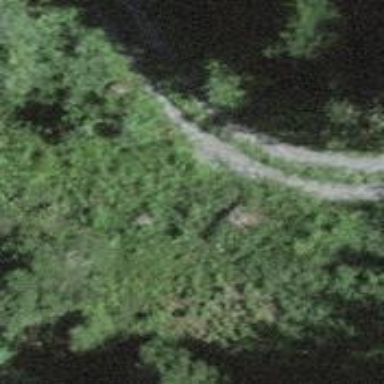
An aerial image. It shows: Dirt track road with grade 4 track type.